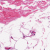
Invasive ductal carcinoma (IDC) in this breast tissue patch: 0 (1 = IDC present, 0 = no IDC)